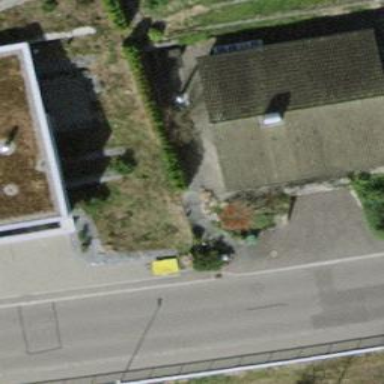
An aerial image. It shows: Gabled roofed house.